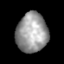
Tissue: lung
Cell type: Epithelial cells
Senescence score: 0.2074
Nuclear area (px): 1208
Mean DAPI intensity: 153.557